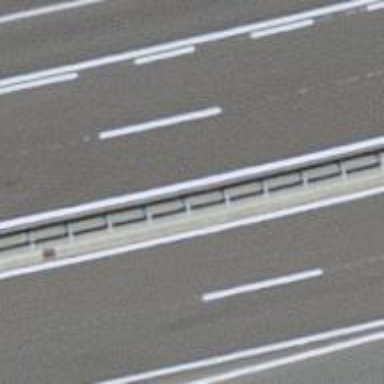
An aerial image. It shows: Asphalt motorway.